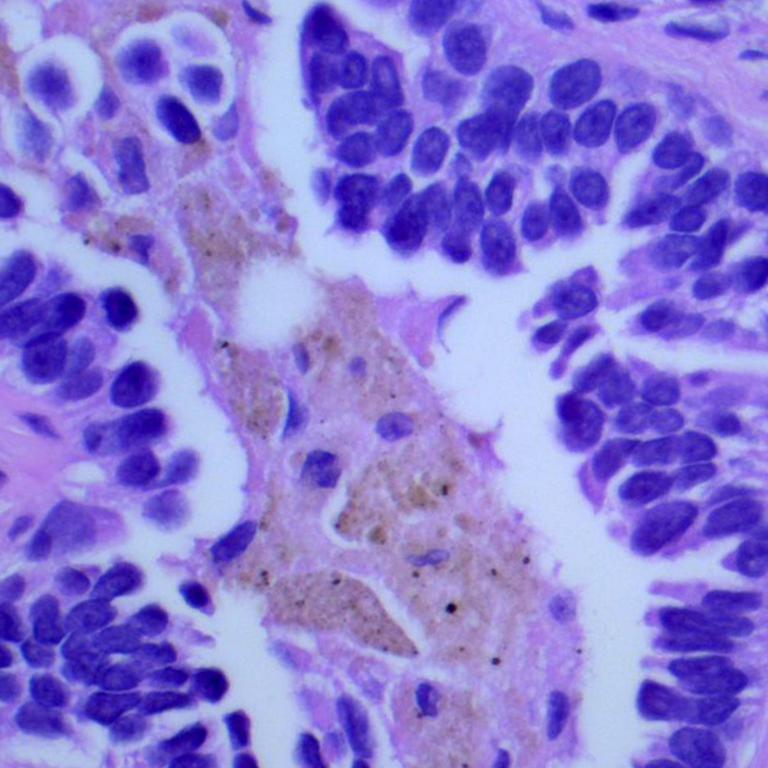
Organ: lung
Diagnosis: adenocarcinomas